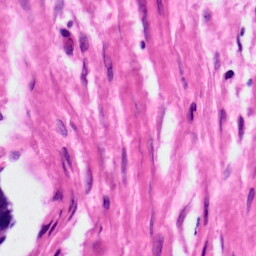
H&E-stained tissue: Ovarian